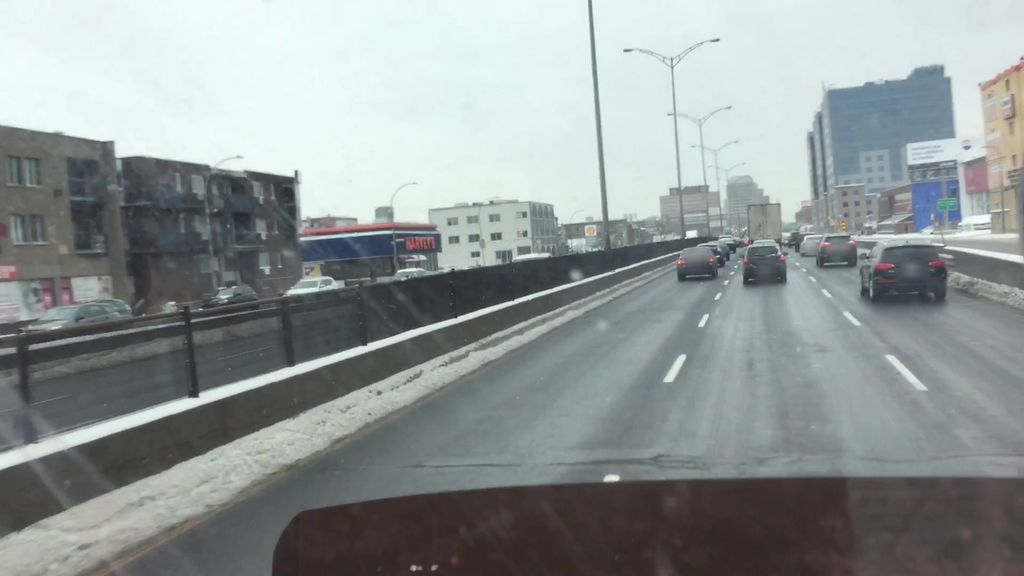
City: montreal